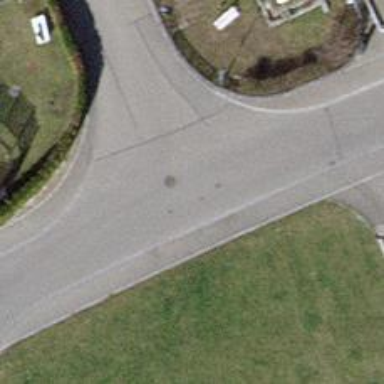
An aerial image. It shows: Residential road with asphalt surface. Both sides have sidewalks.